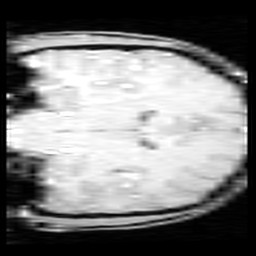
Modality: inplaneT1
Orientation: coronal
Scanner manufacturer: ge
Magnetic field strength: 3 T
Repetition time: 0.25 s
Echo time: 0.0036 s